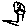
Label: cat